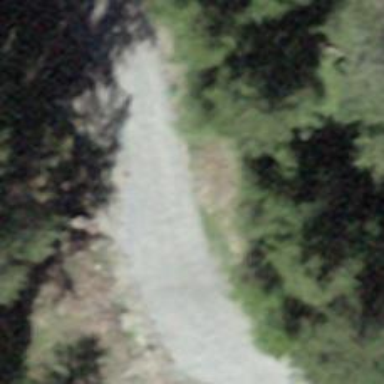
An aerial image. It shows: Gravel track with Grade 3 quality.